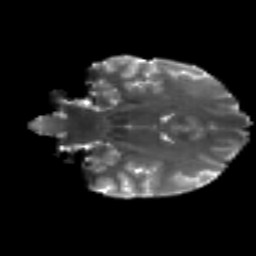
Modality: T2w
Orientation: coronal
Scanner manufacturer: siemens
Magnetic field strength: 3 T
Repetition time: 4.16 s
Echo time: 0.0806 s